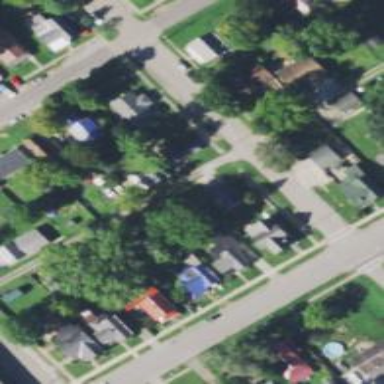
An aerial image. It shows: Alley classified as service road.